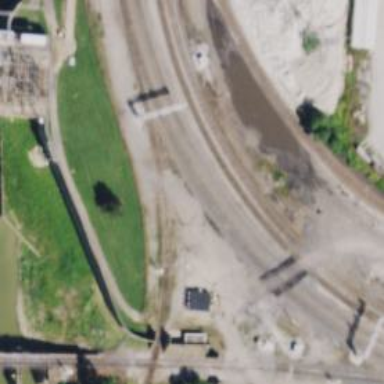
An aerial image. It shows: Level crossing along the railway.